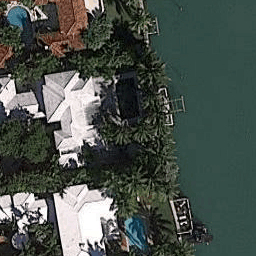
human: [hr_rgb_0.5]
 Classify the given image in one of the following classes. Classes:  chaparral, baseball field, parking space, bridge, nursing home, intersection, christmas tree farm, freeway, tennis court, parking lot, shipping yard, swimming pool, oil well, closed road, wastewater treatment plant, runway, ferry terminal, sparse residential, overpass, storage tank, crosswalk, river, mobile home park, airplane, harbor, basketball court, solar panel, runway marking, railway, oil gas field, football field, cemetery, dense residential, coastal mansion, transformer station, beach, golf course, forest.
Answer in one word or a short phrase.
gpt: coastal mansion